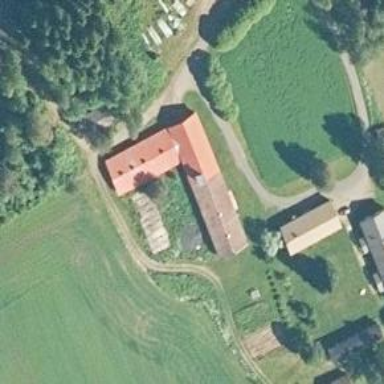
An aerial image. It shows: Farmyard area.